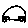
Label: car